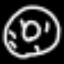
Label: donut